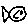
Label: fish